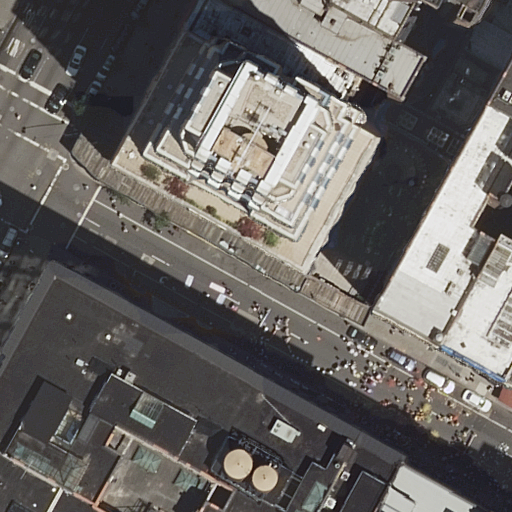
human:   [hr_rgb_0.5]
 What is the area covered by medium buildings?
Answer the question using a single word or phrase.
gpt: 637m2